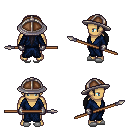
a pixel art fantasy rpg character, male body template, human, tanned skin, blue robe, metal pants, raven ponytail hairstyle, chain helm, metal gloves, white slippers, spear, four views (front, back, left, right), 2x2 character sprite sheet, small pixel art, hard edges, no anti-aliasing